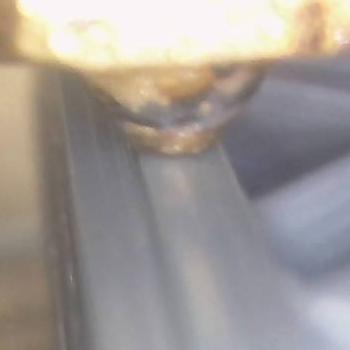
Flow rate: 178%